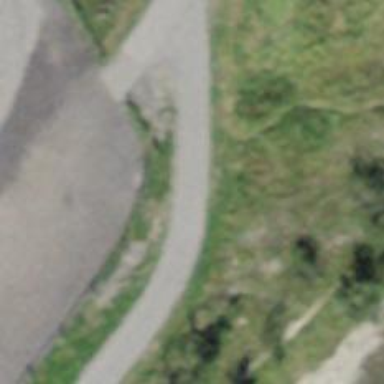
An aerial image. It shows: Classic hike path with asphalt surface.